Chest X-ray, PA view. Patient: 33 years old, sex F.
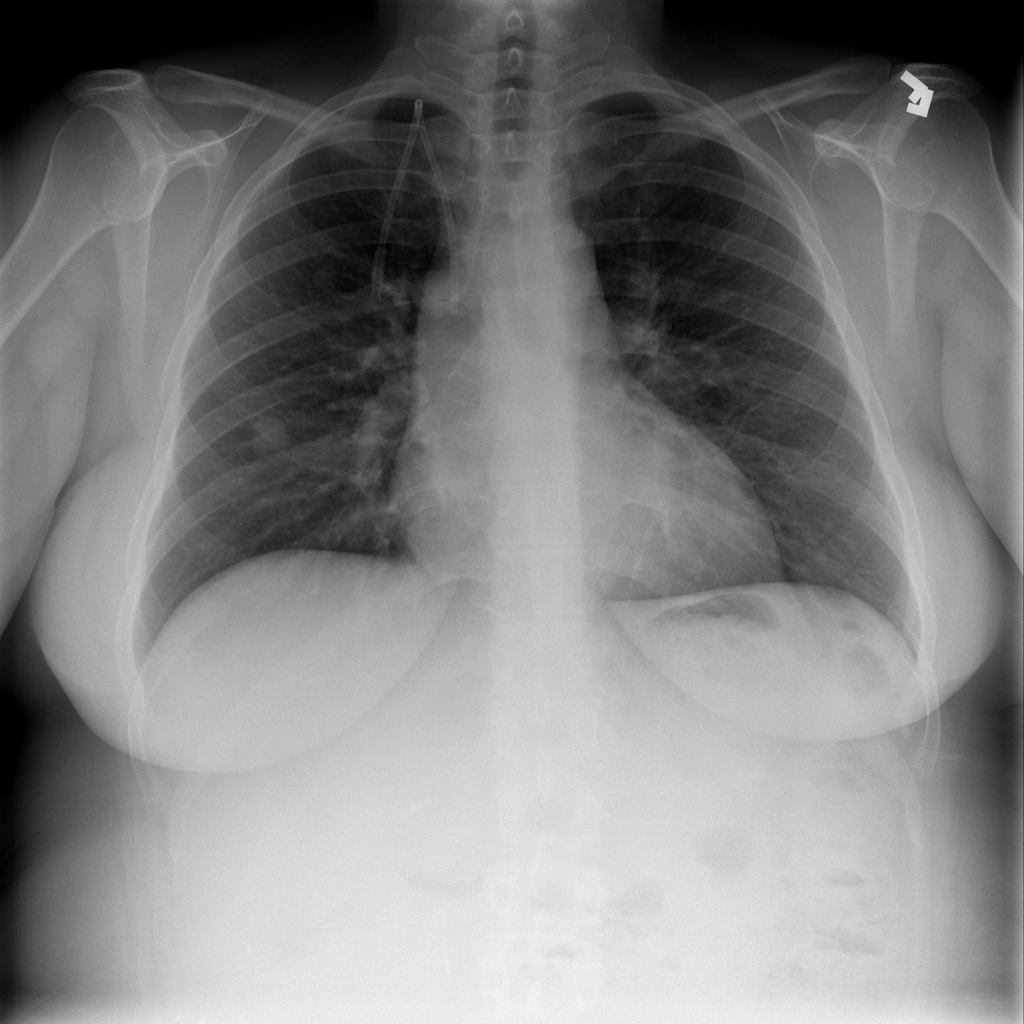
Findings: No Finding